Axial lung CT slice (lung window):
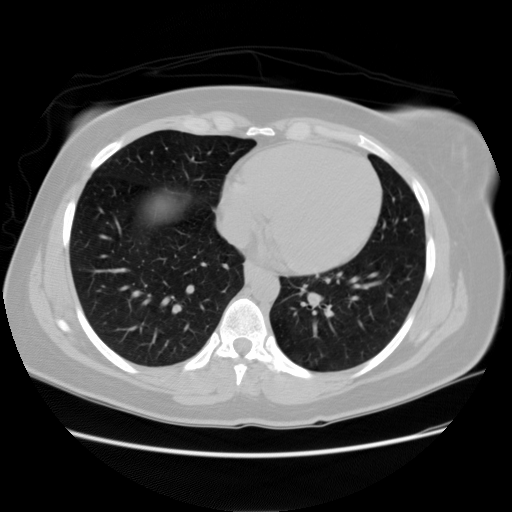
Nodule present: no